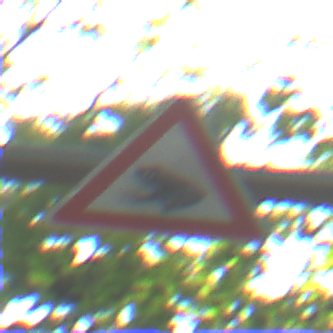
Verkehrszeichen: AmphibienwanderungRechts
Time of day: MorningAfternoon
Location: Outdoor (RoadRail)
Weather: Clear
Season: NotSpecified
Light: Natural